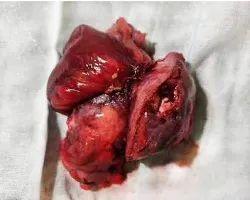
Intraoperative image of this patient and pathological examination results. (A) The mass was of the giant type, with a size of 15*13*9 cm. Most of the mass was raised on the serous surface of the intestinal duct, involving the whole intestinal wall to the surrounding fat, with obvious necro-sis and a small amount of bleeding.
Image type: medical_photograph (other_medical_photograph)